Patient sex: F
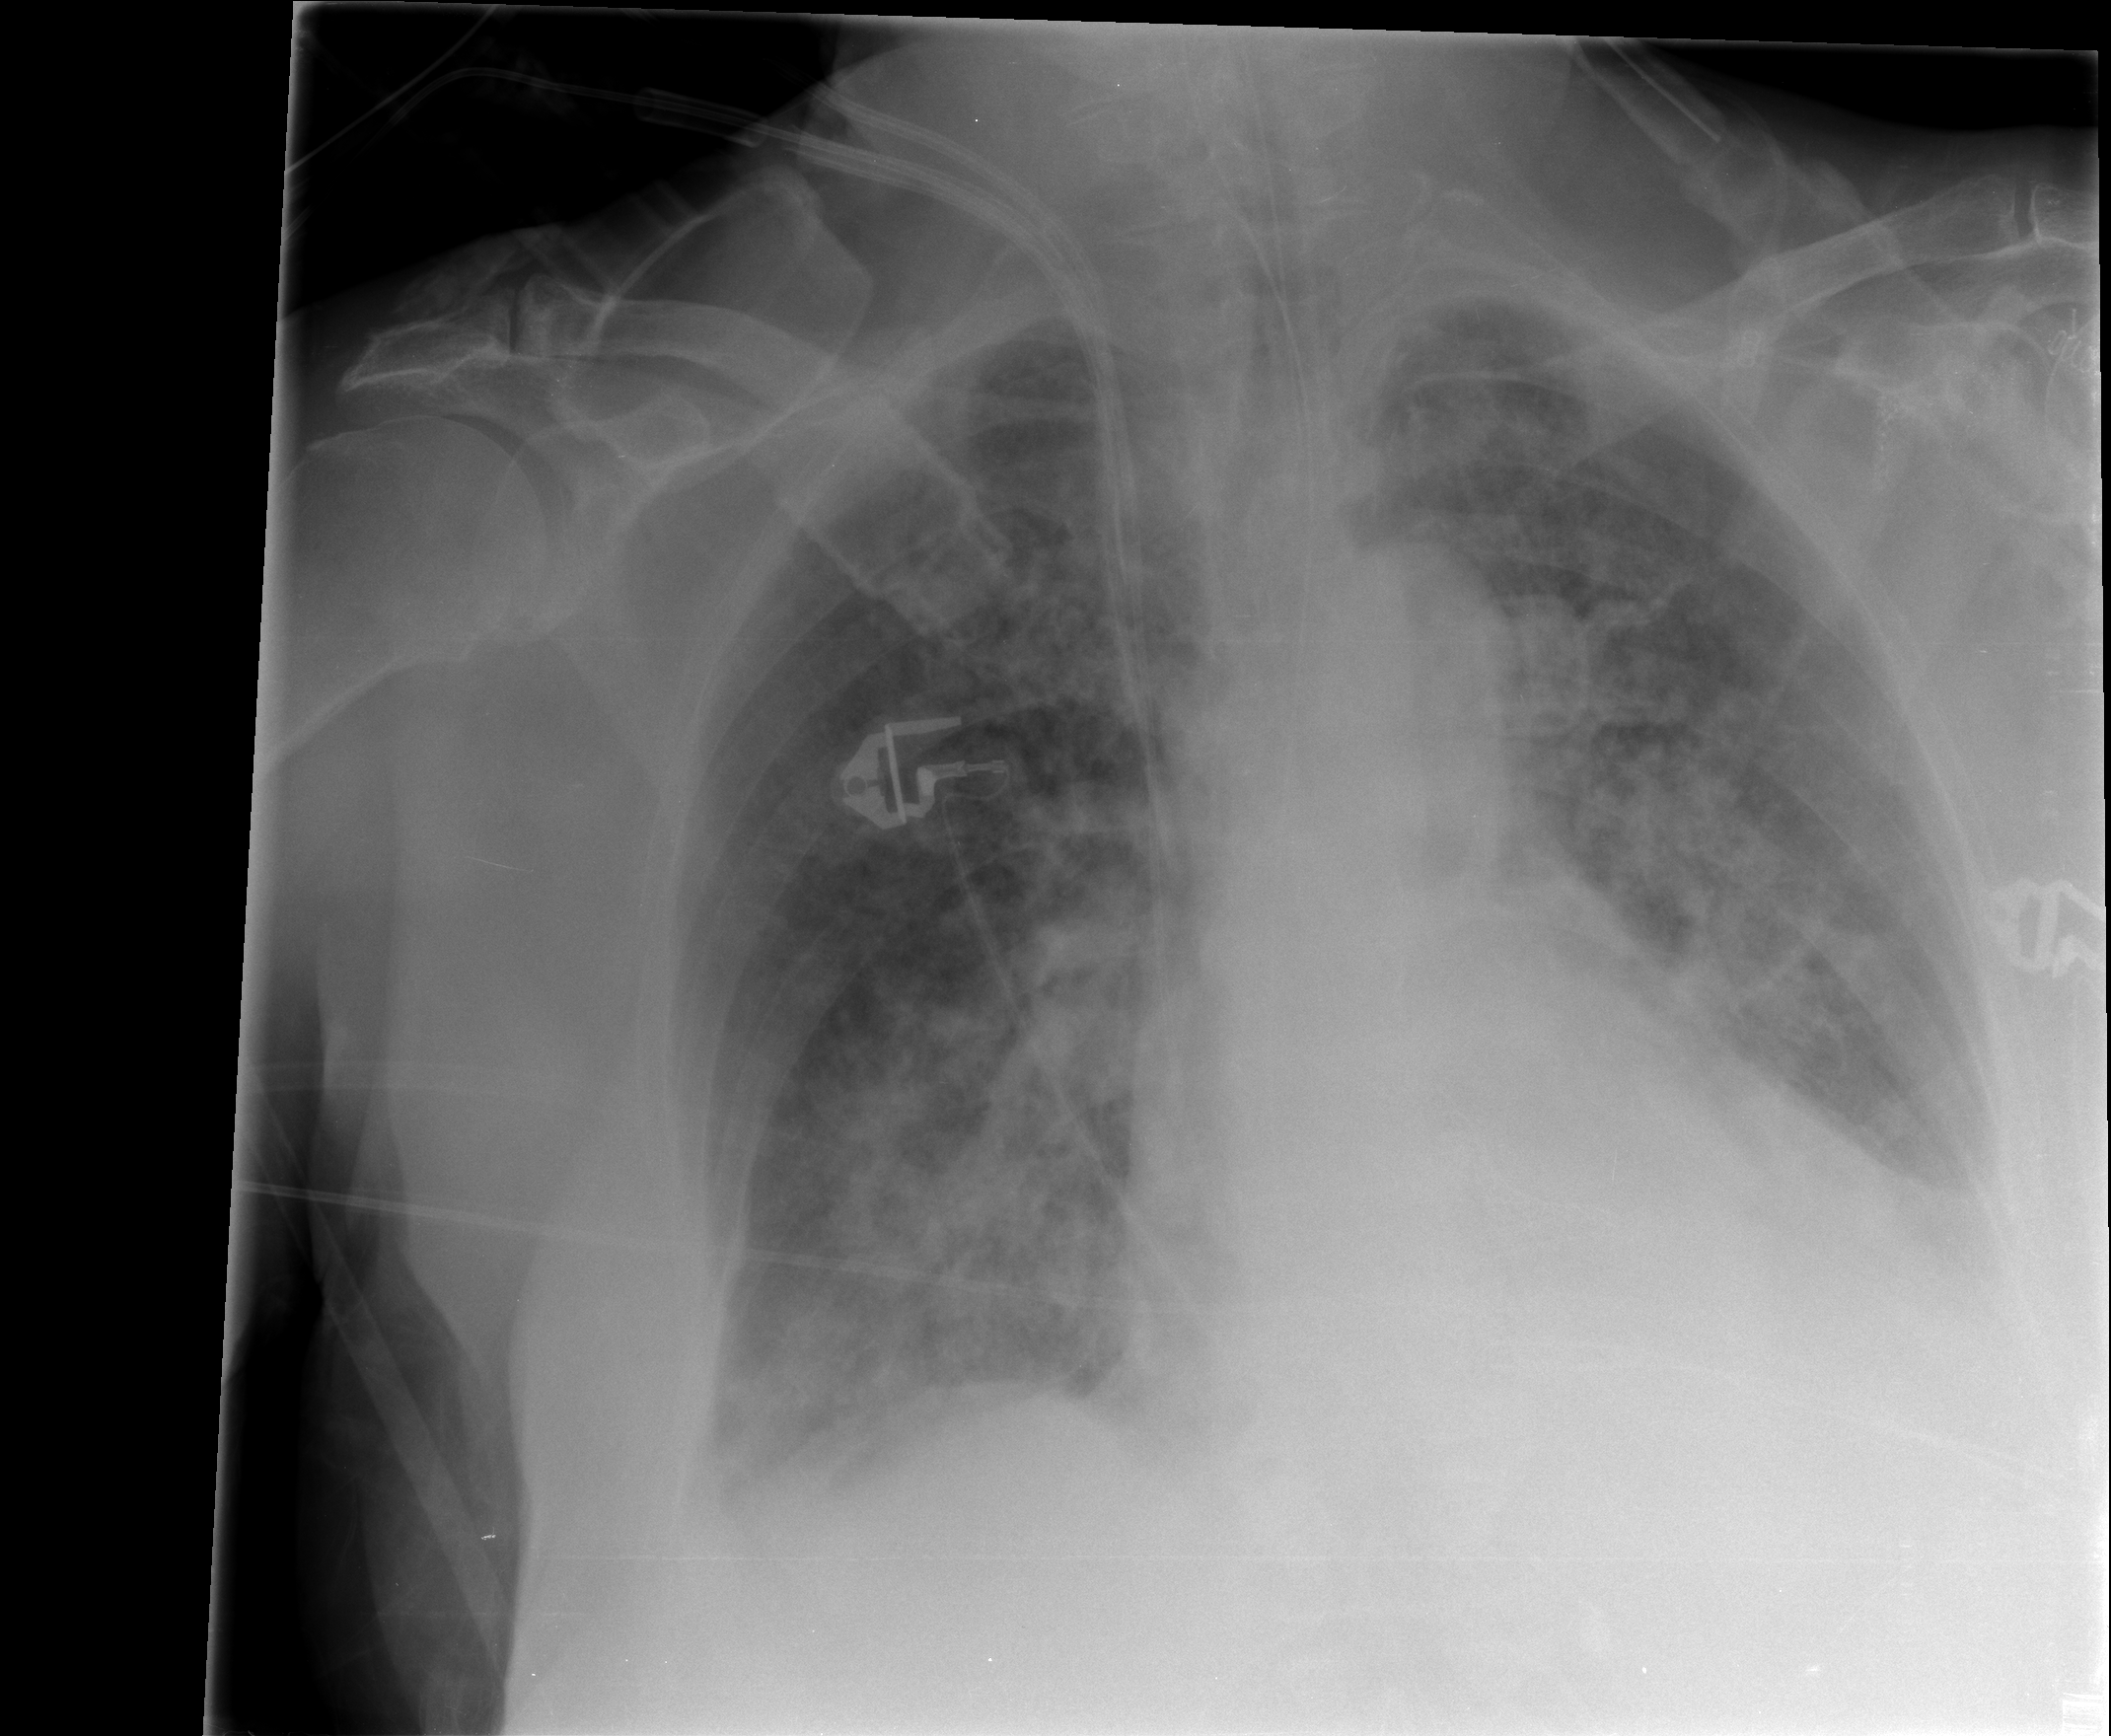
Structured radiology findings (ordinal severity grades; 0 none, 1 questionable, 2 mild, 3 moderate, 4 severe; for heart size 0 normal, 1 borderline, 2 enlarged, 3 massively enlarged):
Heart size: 2
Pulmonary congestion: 3
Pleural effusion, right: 1
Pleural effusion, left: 2
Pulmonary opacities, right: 3
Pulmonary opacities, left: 3
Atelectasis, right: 2
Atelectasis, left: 2